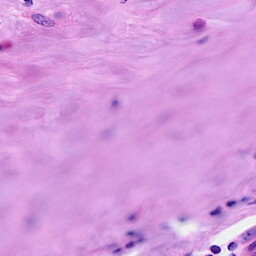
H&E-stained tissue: Breast